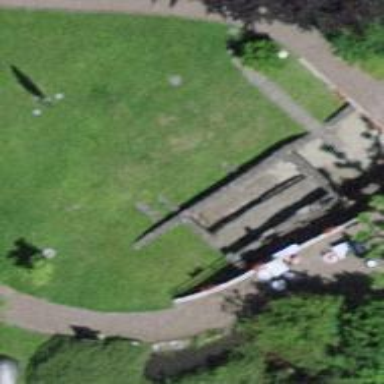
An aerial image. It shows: Ruins enclosed by historical wall.